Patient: sex F, age 46
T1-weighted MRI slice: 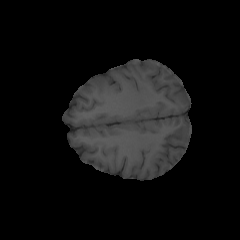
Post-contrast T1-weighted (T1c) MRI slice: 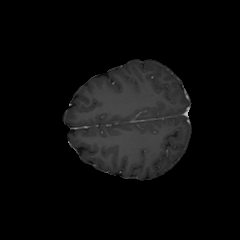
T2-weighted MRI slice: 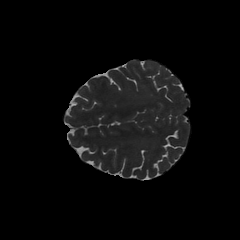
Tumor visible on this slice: no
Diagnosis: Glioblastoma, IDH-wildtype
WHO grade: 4